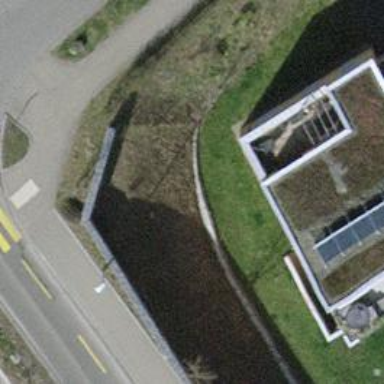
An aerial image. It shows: Retaining wall.